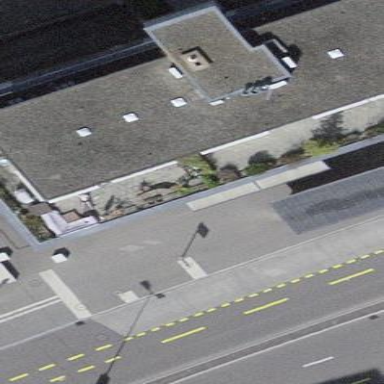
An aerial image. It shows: Flat-roofed commercial building.